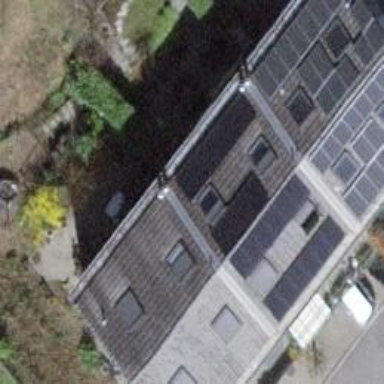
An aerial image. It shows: Solar power generator utilizing photovoltaic technology with solar photovoltaic panels.